Question: My (simplified) database schema:

Each operation have a set of hostname which can generate an error. Each hostname is accepted from a list of domains and each domain is associated to an organization (through a phase of acceptance).
I'd like to have a result set like:
'''
+----+--------------------+--------------+----------------+--------------+
| id | organization_count | domain_count | hostname_count | errors_count |
+----+--------------------+--------------+----------------+--------------+
| 79 | 1 | 1 | 4 | 4 |
| 78 | 1 | 4 | 16 | NULL |
| 77 | 1 | 4 | 16 | 16 |
| 76 | 1 | 4 | 16 | NULL |
+----+--------------------+--------------+----------------+--------------+
'''
My query is:
'''
SELECT operation.id,
tally_o.organization_count,
tally_d.domain_count,
tally_h.hostname_count,
tally_h.errors_count
FROM operation
LEFT JOIN (SELECT hostname_operation.operation_id,
COUNT(*) AS hostname_count,
errors.errors_count
FROM hostname_operation
LEFT JOIN (SELECT operation_id,
COUNT(*) AS errors_count
FROM hostname_operation
WHERE error_id IS NOT NULL
GROUP BY operation_id) AS errors
ON hostname_operation.operation_id =
errors.operation_id
GROUP BY operation_id) AS tally_h
ON operation.id = tally_h.operation_id
LEFT JOIN (SELECT hostname_operation.operation_id,
COUNT(DISTINCT domain.id) AS domain_count
FROM domain
JOIN accepted
ON domain.id = accepted.domain_id
JOIN hostname
ON accepted.id = hostname.accepted_id
JOIN hostname_operation
ON hostname.id = hostname_operation.hostname_id
GROUP BY hostname_operation.operation_id) AS tally_d
ON operation.id = tally_d.operation_id
LEFT JOIN (SELECT hostname_operation.operation_id,
COUNT(DISTINCT organization.id) AS organization_count
FROM organization
JOIN accepted
ON organization.id = accepted.organization_id
JOIN hostname
ON accepted.id = hostname.accepted_id
JOIN hostname_operation
ON hostname.id = hostname_operation.hostname_id
GROUP BY hostname_operation.operation_id) AS tally_o
ON operation.id = tally_o.operation_id
ORDER BY operation.id DESC
LIMIT 0, 4;
'''
I'm using MySQL 5.5. Even though the query is fast (~0,4s), the problem is that the <URL> shows for each '...LEFT JOIN (SELECT...' the db isn't using any index. Also softwares like mysqltuner show that I'm doing a lot of query without index.
How can I improve the query? 'SUM + GROUP BY' could be a way?
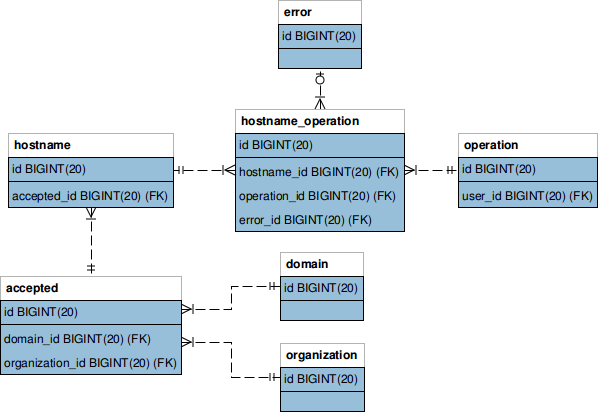
Answer: The good news are that your query can be rewritten without subqueries, using only 3 left joins and single group by.
'''
select o.id,
count(distinct a.organization_id) organization_count,
count(distinct a.domain_id) domain_count,
count(ho.hostname_id) hostname_count,
count(ho.error_id) errors_count
from operation o
left outer join hostname_operation ho on o.id=ho.operation_id
left join hostname h on h.id=ho.hostname_id
left join accepted a on a.id=h.accepted_id
group by o.id
order by o.id
'''
You gave no information about indices in your database, so it is impossible to make conclusion about index usage. I only can suggest that if database have proper indices for all primary and foreign keys - it will be sufficient for efficient execution of the query given above.